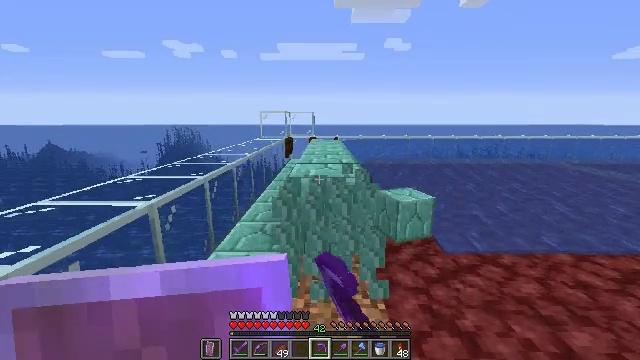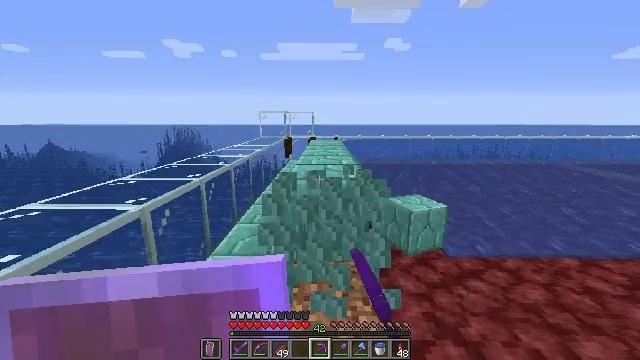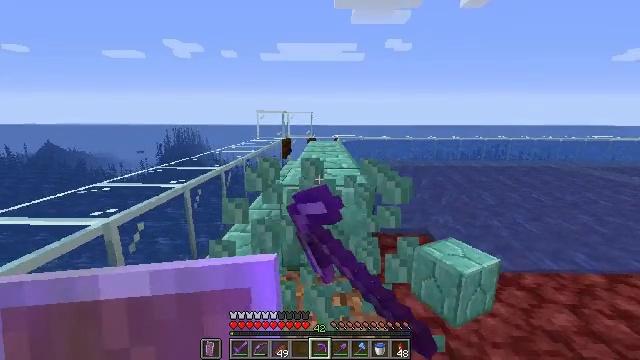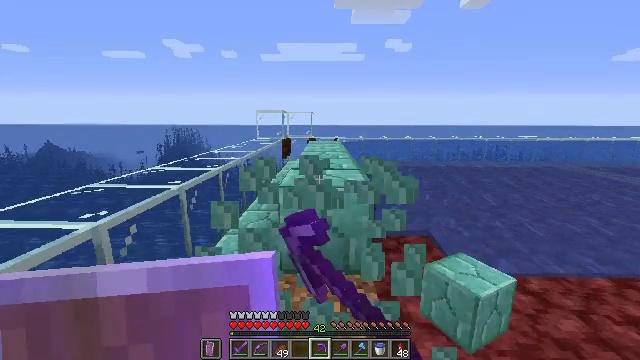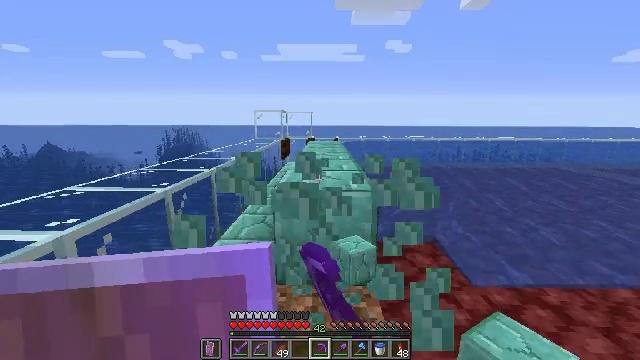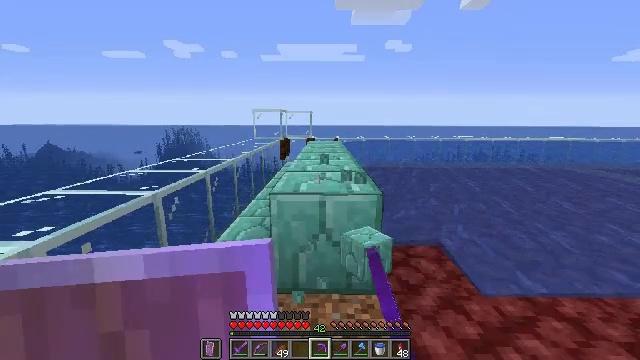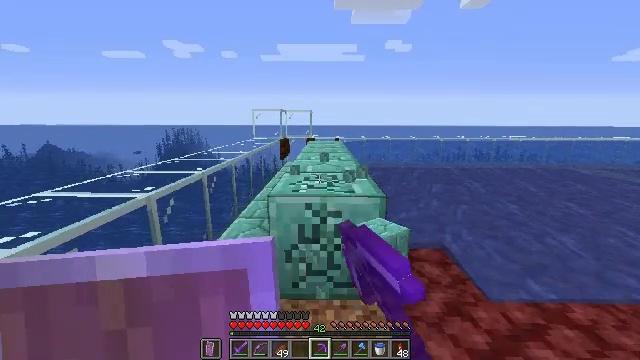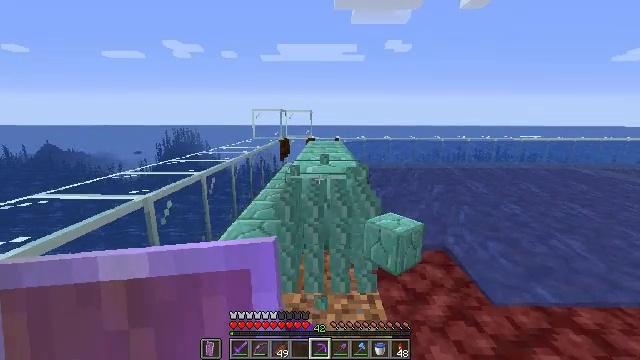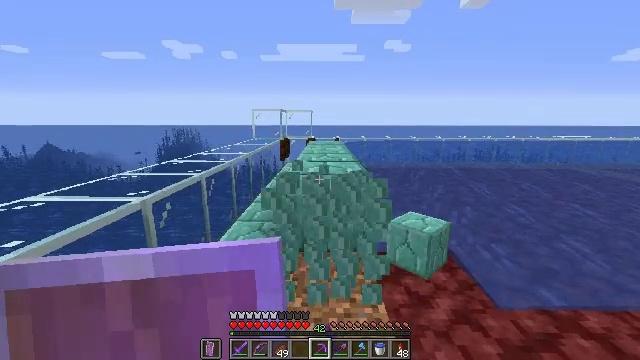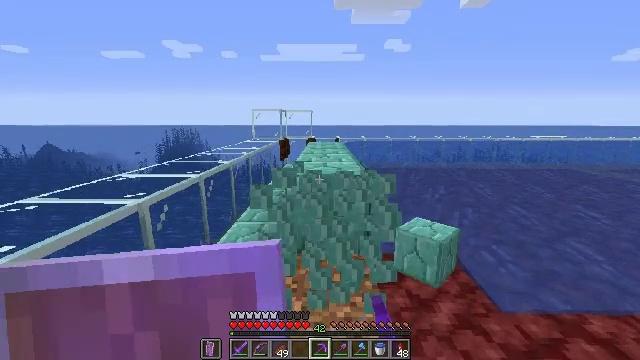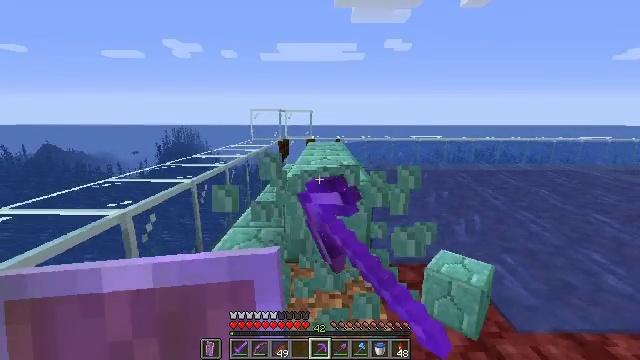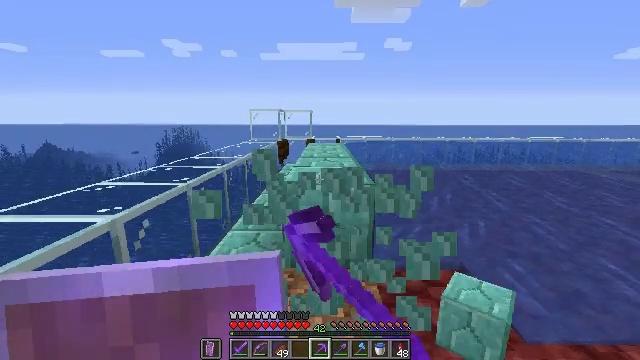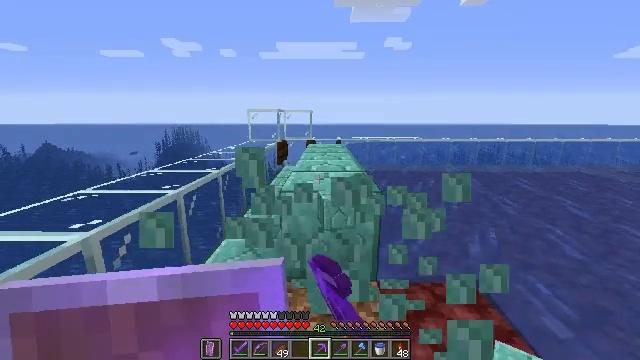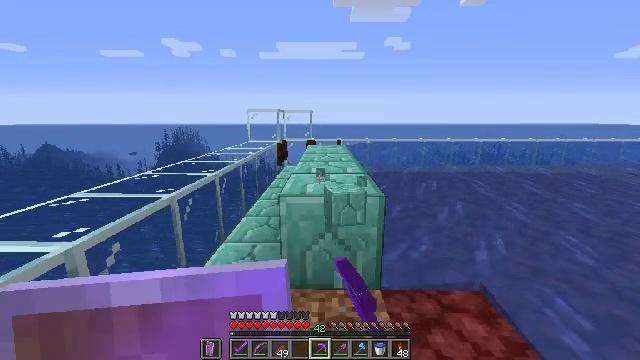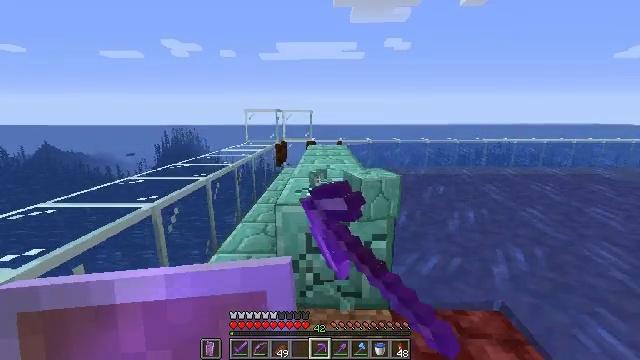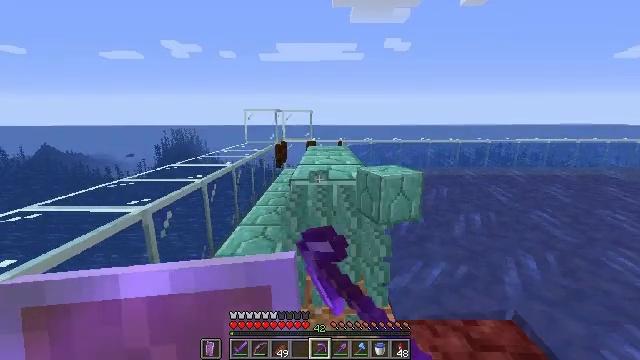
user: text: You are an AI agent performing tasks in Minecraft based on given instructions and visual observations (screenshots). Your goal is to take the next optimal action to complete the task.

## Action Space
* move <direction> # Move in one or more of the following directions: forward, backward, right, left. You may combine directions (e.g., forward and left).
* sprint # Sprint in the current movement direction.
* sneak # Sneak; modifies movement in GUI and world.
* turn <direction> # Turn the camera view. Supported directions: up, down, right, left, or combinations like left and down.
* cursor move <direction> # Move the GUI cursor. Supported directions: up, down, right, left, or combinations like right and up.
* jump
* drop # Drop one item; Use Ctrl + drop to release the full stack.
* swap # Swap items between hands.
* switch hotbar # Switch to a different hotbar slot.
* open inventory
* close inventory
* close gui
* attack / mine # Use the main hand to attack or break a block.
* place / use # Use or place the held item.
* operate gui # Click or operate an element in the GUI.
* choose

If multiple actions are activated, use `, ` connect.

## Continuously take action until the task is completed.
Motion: motion action
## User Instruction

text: Retrieve prismarine bricks from the structure.
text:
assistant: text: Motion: move forward, attack / mine
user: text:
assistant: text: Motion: move forward, attack / mine
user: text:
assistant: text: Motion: move forward, attack / mine
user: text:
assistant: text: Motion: move forward, attack / mine
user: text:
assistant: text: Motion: attack / mine
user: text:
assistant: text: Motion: attack / mine
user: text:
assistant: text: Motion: attack / mine
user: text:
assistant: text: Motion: attack / mine
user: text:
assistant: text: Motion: move forward, attack / mine
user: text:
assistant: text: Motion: move forward, attack / mine
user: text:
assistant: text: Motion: move forward, attack / mine
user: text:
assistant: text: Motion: move forward, attack / mine
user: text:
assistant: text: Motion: move forward, attack / mine
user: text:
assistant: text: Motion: attack / mine
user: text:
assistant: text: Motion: move forward, attack / mine
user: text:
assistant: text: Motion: move forward, attack / mine
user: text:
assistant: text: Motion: move forward, attack / mine
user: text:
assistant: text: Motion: move forward, attack / mine
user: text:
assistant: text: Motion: attack / mine
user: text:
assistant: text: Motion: attack / mine
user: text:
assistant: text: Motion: move forward, attack / mine
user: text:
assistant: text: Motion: move forward, attack / mine
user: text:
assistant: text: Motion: move forward, attack / mine
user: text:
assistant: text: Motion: move forward, attack / mine
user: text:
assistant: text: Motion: attack / mine
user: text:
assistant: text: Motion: attack / mine
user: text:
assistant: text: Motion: attack / mine
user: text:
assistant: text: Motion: attack / mine
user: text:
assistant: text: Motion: attack / mine
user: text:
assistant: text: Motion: attack / mine